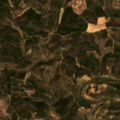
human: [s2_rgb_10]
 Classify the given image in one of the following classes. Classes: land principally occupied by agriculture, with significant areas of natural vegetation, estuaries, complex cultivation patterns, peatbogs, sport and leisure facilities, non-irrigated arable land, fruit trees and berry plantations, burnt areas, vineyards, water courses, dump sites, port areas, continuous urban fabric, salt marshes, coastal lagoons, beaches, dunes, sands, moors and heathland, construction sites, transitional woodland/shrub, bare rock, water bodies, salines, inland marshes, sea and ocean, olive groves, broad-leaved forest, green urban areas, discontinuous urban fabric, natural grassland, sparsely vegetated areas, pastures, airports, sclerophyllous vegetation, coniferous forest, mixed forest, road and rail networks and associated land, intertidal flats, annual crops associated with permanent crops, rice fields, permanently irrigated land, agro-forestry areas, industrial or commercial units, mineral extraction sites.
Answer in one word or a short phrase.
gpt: olive groves, mixed forest, transitional woodland/shrub